Aerial crown-view tile of a tropical tree (Barro Colorado Island, Panama), acquired 20250317:
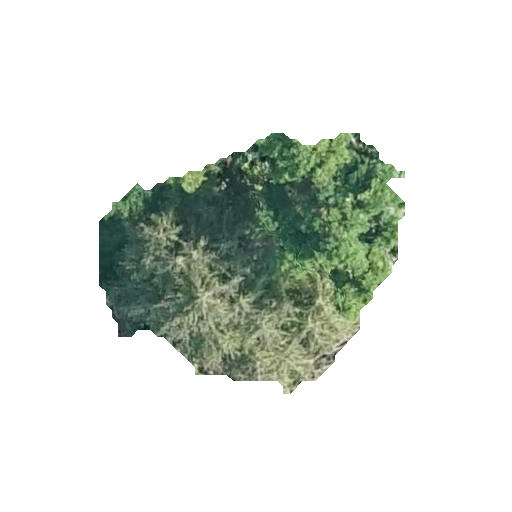
Species: Quararibea stenophylla
GBIF accepted scientific name: Quararibea stenophylla
Crown area: 82.605 m²